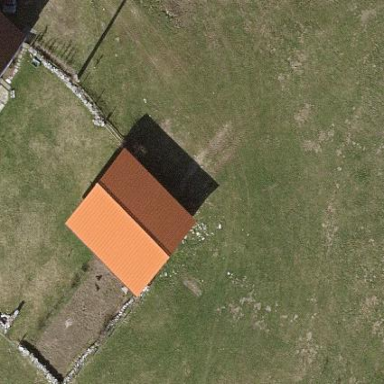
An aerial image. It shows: Shed.